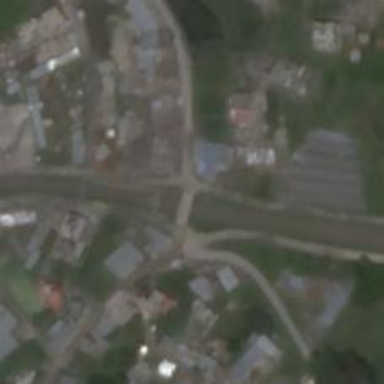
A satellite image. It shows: Unclassified road on bridge.